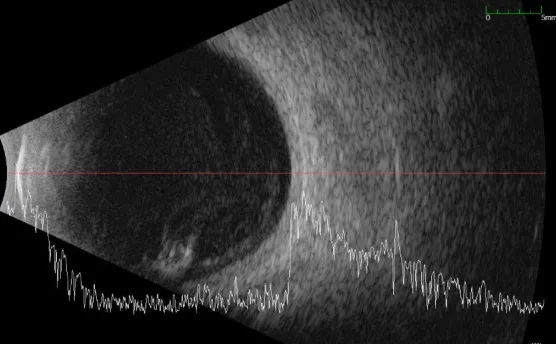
Right eye: ocular-orbital ultrasound, nasal transverse section, first day of examination.
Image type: ophthalmic_imaging (b_scan)